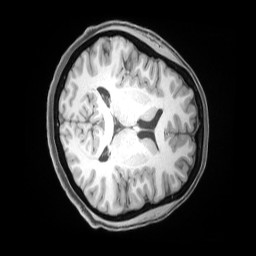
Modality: T1w
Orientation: axial
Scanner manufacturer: siemens
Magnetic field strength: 3 T
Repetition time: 2.53 s
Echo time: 0.00169 s